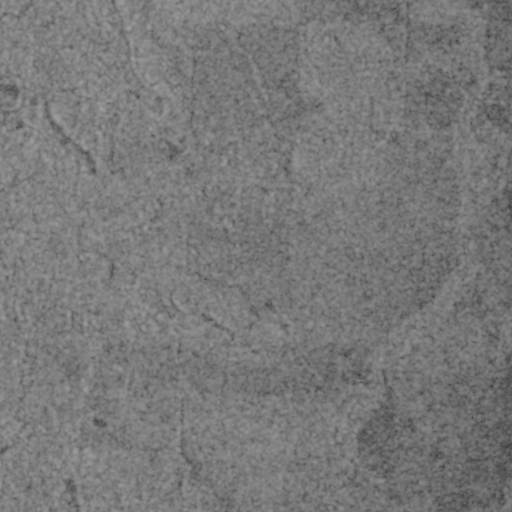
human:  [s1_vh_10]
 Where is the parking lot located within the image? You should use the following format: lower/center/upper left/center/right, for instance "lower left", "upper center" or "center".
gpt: The parking lot is located in the lower right of the image.
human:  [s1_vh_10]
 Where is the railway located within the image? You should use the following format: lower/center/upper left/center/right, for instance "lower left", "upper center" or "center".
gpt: The railway is located in the upper left of the image.
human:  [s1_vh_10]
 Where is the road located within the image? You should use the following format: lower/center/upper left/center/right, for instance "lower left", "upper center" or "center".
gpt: There is no road in the image.

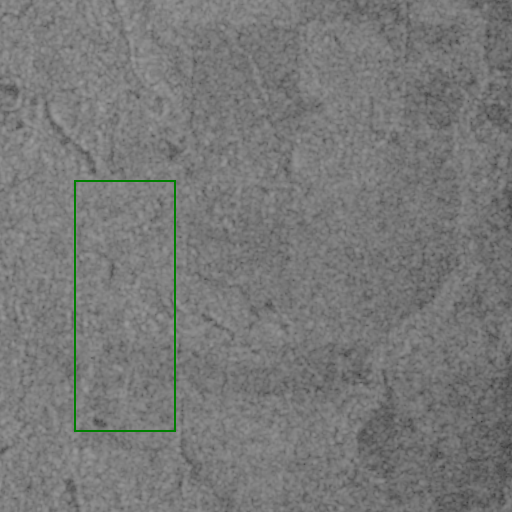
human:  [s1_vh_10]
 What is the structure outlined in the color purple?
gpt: There is no purple outline.
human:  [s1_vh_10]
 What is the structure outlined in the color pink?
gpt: There is no structure outlined in pink.